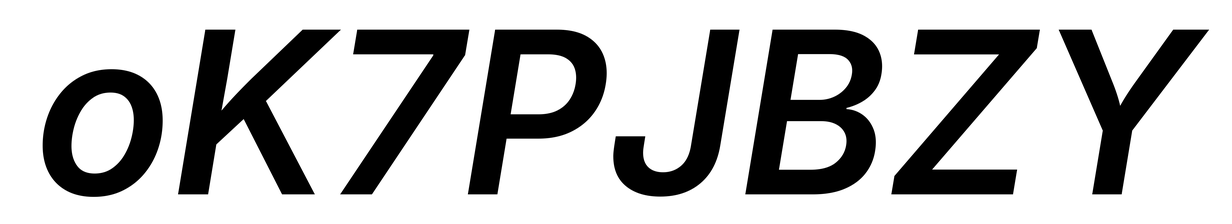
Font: Inter-Italic_SemiBold_Italic